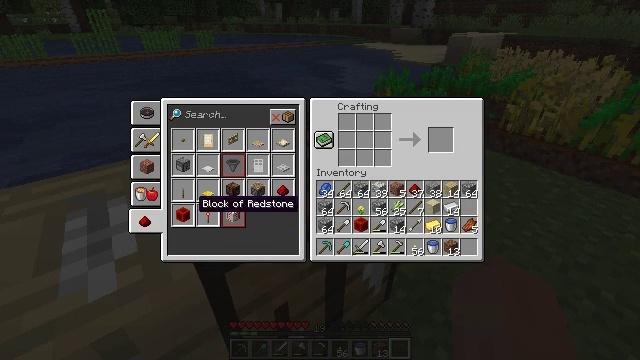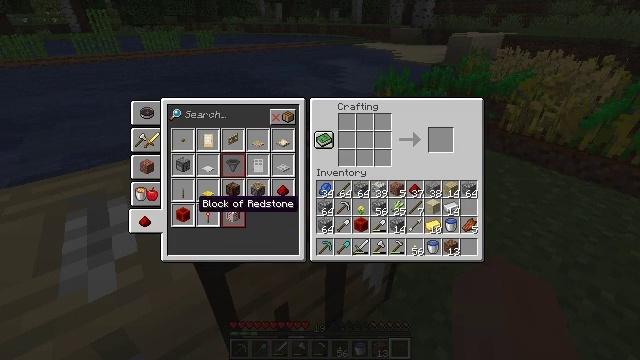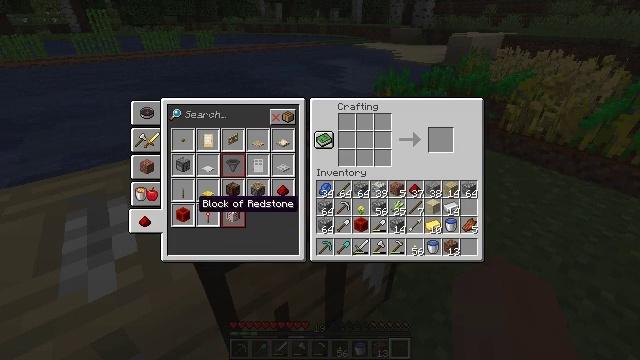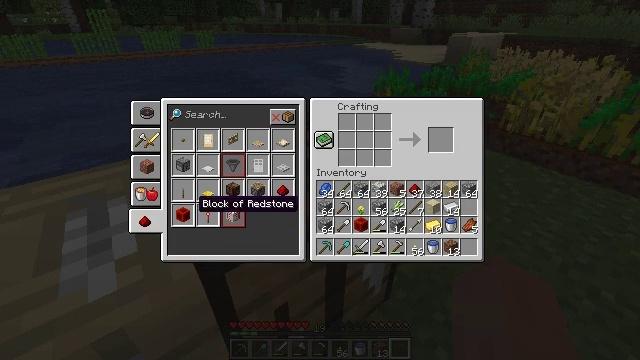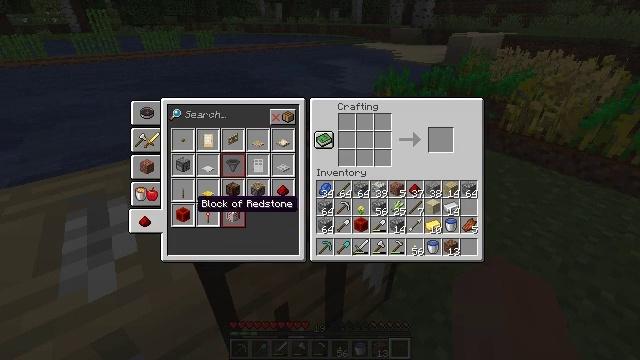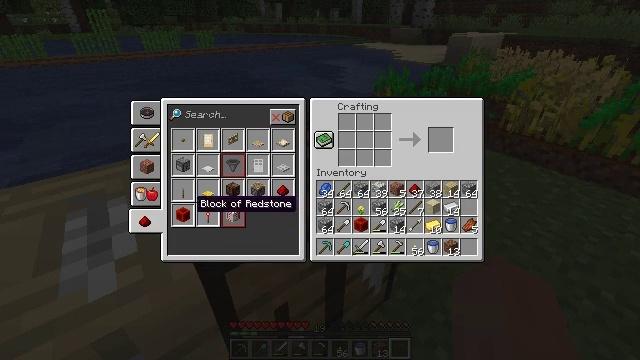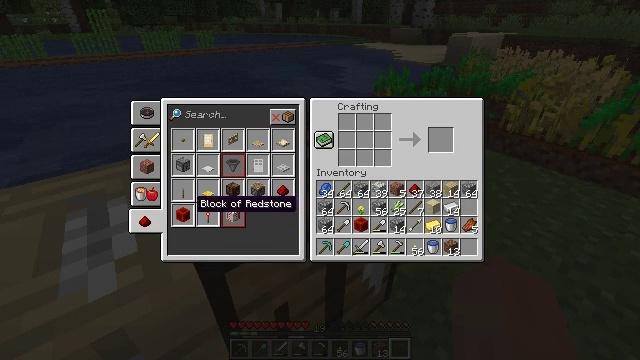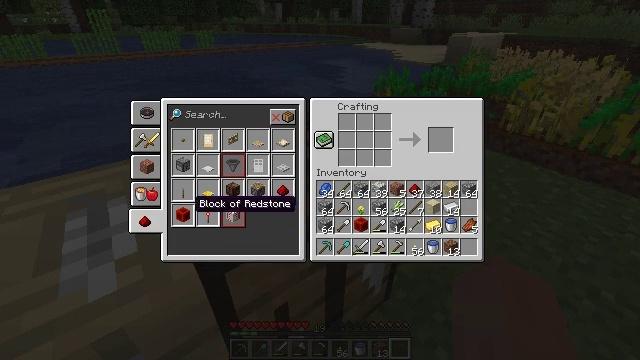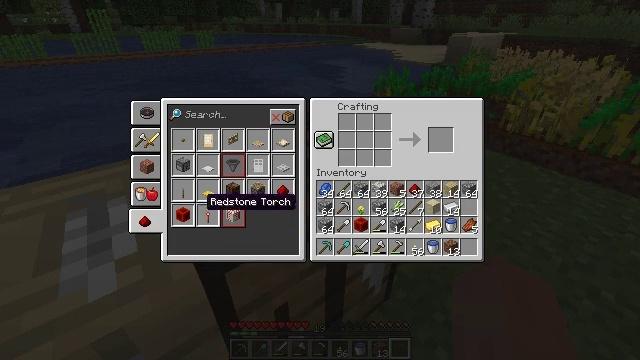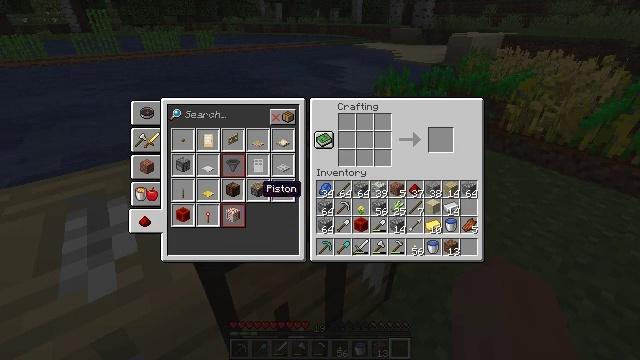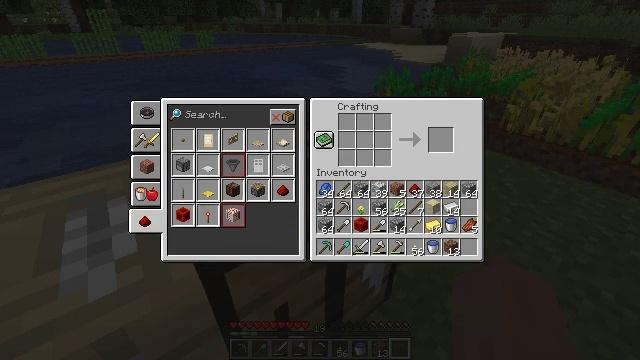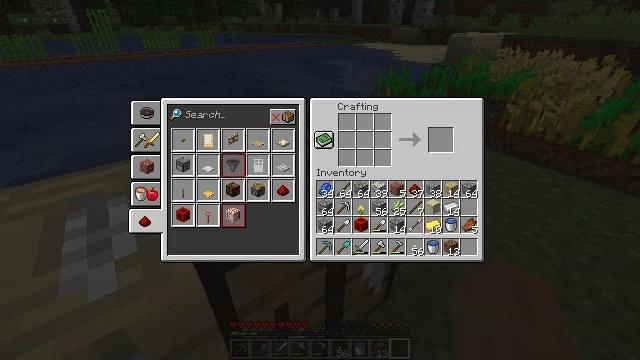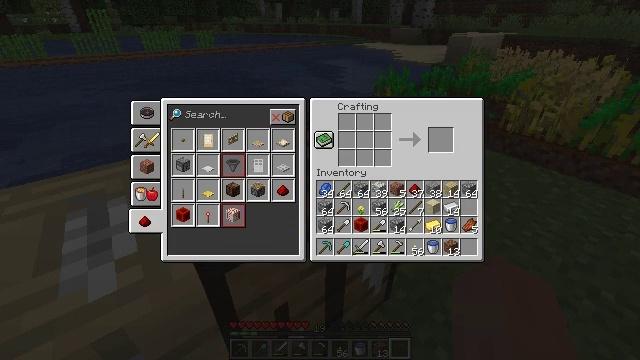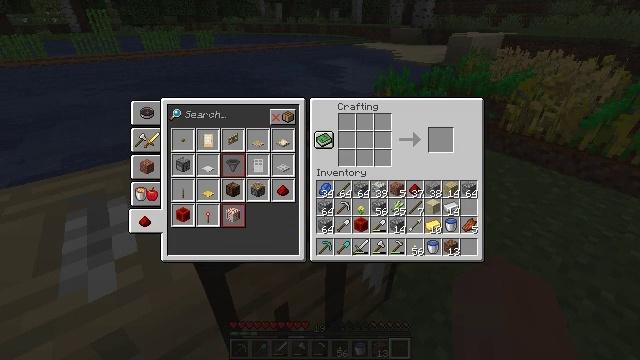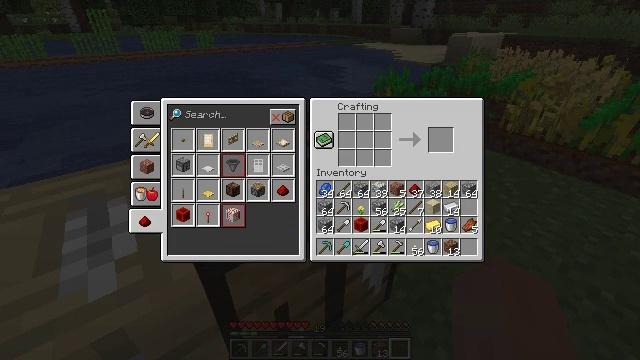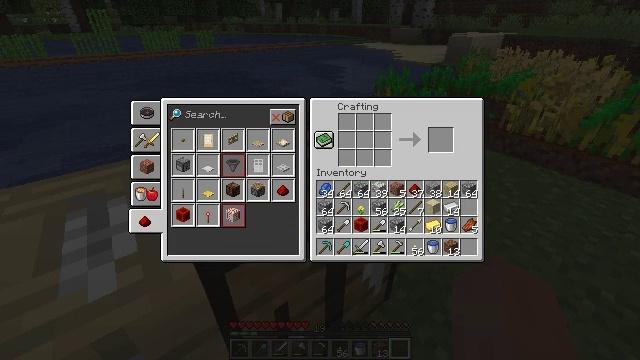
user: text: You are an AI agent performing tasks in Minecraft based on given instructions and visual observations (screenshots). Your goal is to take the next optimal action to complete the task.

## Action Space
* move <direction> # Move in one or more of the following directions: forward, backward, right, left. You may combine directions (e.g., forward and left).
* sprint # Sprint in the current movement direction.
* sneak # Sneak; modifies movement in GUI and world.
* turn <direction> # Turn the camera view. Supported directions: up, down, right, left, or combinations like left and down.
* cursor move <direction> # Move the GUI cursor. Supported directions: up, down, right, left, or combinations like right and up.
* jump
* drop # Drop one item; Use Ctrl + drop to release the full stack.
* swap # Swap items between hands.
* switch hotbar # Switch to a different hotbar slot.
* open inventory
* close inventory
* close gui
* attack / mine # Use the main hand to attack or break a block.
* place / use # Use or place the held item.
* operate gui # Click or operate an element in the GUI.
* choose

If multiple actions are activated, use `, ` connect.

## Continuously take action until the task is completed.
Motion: motion action
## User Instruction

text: Interact with the crafting table for redstone.
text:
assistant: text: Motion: no_op
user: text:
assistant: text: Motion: no_op
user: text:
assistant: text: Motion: no_op
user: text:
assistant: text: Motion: no_op
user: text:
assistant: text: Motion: no_op
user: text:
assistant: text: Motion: no_op
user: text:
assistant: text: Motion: no_op
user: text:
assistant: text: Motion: cursor move right
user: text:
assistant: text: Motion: cursor move right and up
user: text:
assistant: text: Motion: cursor move right and up
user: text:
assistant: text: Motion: cursor move right
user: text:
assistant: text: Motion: no_op
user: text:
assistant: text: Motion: no_op
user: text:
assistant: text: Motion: no_op
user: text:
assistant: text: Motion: no_op
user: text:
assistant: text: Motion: no_op
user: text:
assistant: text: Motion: no_op
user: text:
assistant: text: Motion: no_op
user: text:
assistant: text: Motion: no_op
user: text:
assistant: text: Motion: operate gui
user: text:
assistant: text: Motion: operate gui
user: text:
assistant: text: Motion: operate gui
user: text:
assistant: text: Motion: no_op
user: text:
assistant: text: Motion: no_op
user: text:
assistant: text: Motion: no_op
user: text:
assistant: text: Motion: no_op
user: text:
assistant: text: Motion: no_op
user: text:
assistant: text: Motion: no_op
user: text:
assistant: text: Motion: no_op
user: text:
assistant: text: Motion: no_op